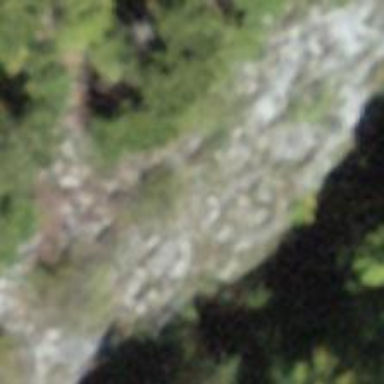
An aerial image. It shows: Cliff in nature.